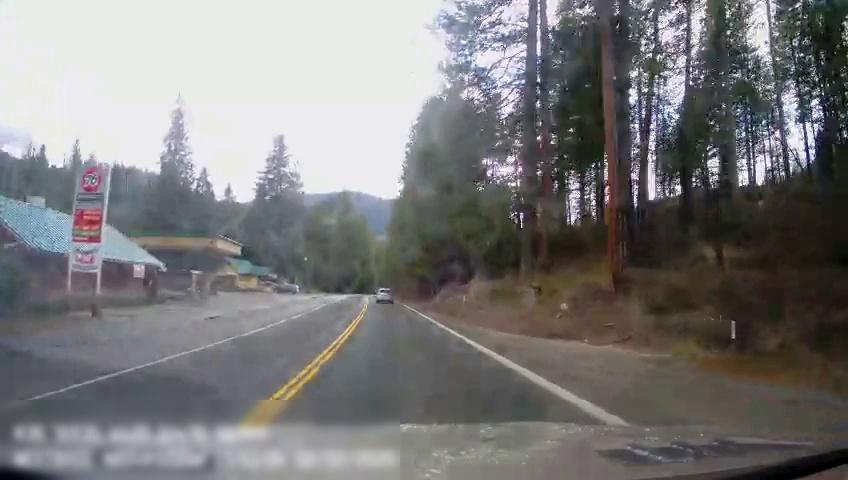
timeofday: Day
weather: Sunny
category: Drivable Space
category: Vehicles | SUV
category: Vehicles | SUV
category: Lanes | Current Lane
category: Lanes | Current Lane
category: Lanes | Opposite Lane
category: Lanes | Opposite Lane